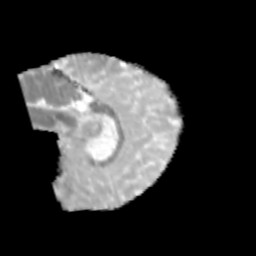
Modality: MD
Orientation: sagittal
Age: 11
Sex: male
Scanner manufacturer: siemens
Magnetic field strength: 3 T
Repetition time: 3.8 s
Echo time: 0.07 s